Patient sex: F
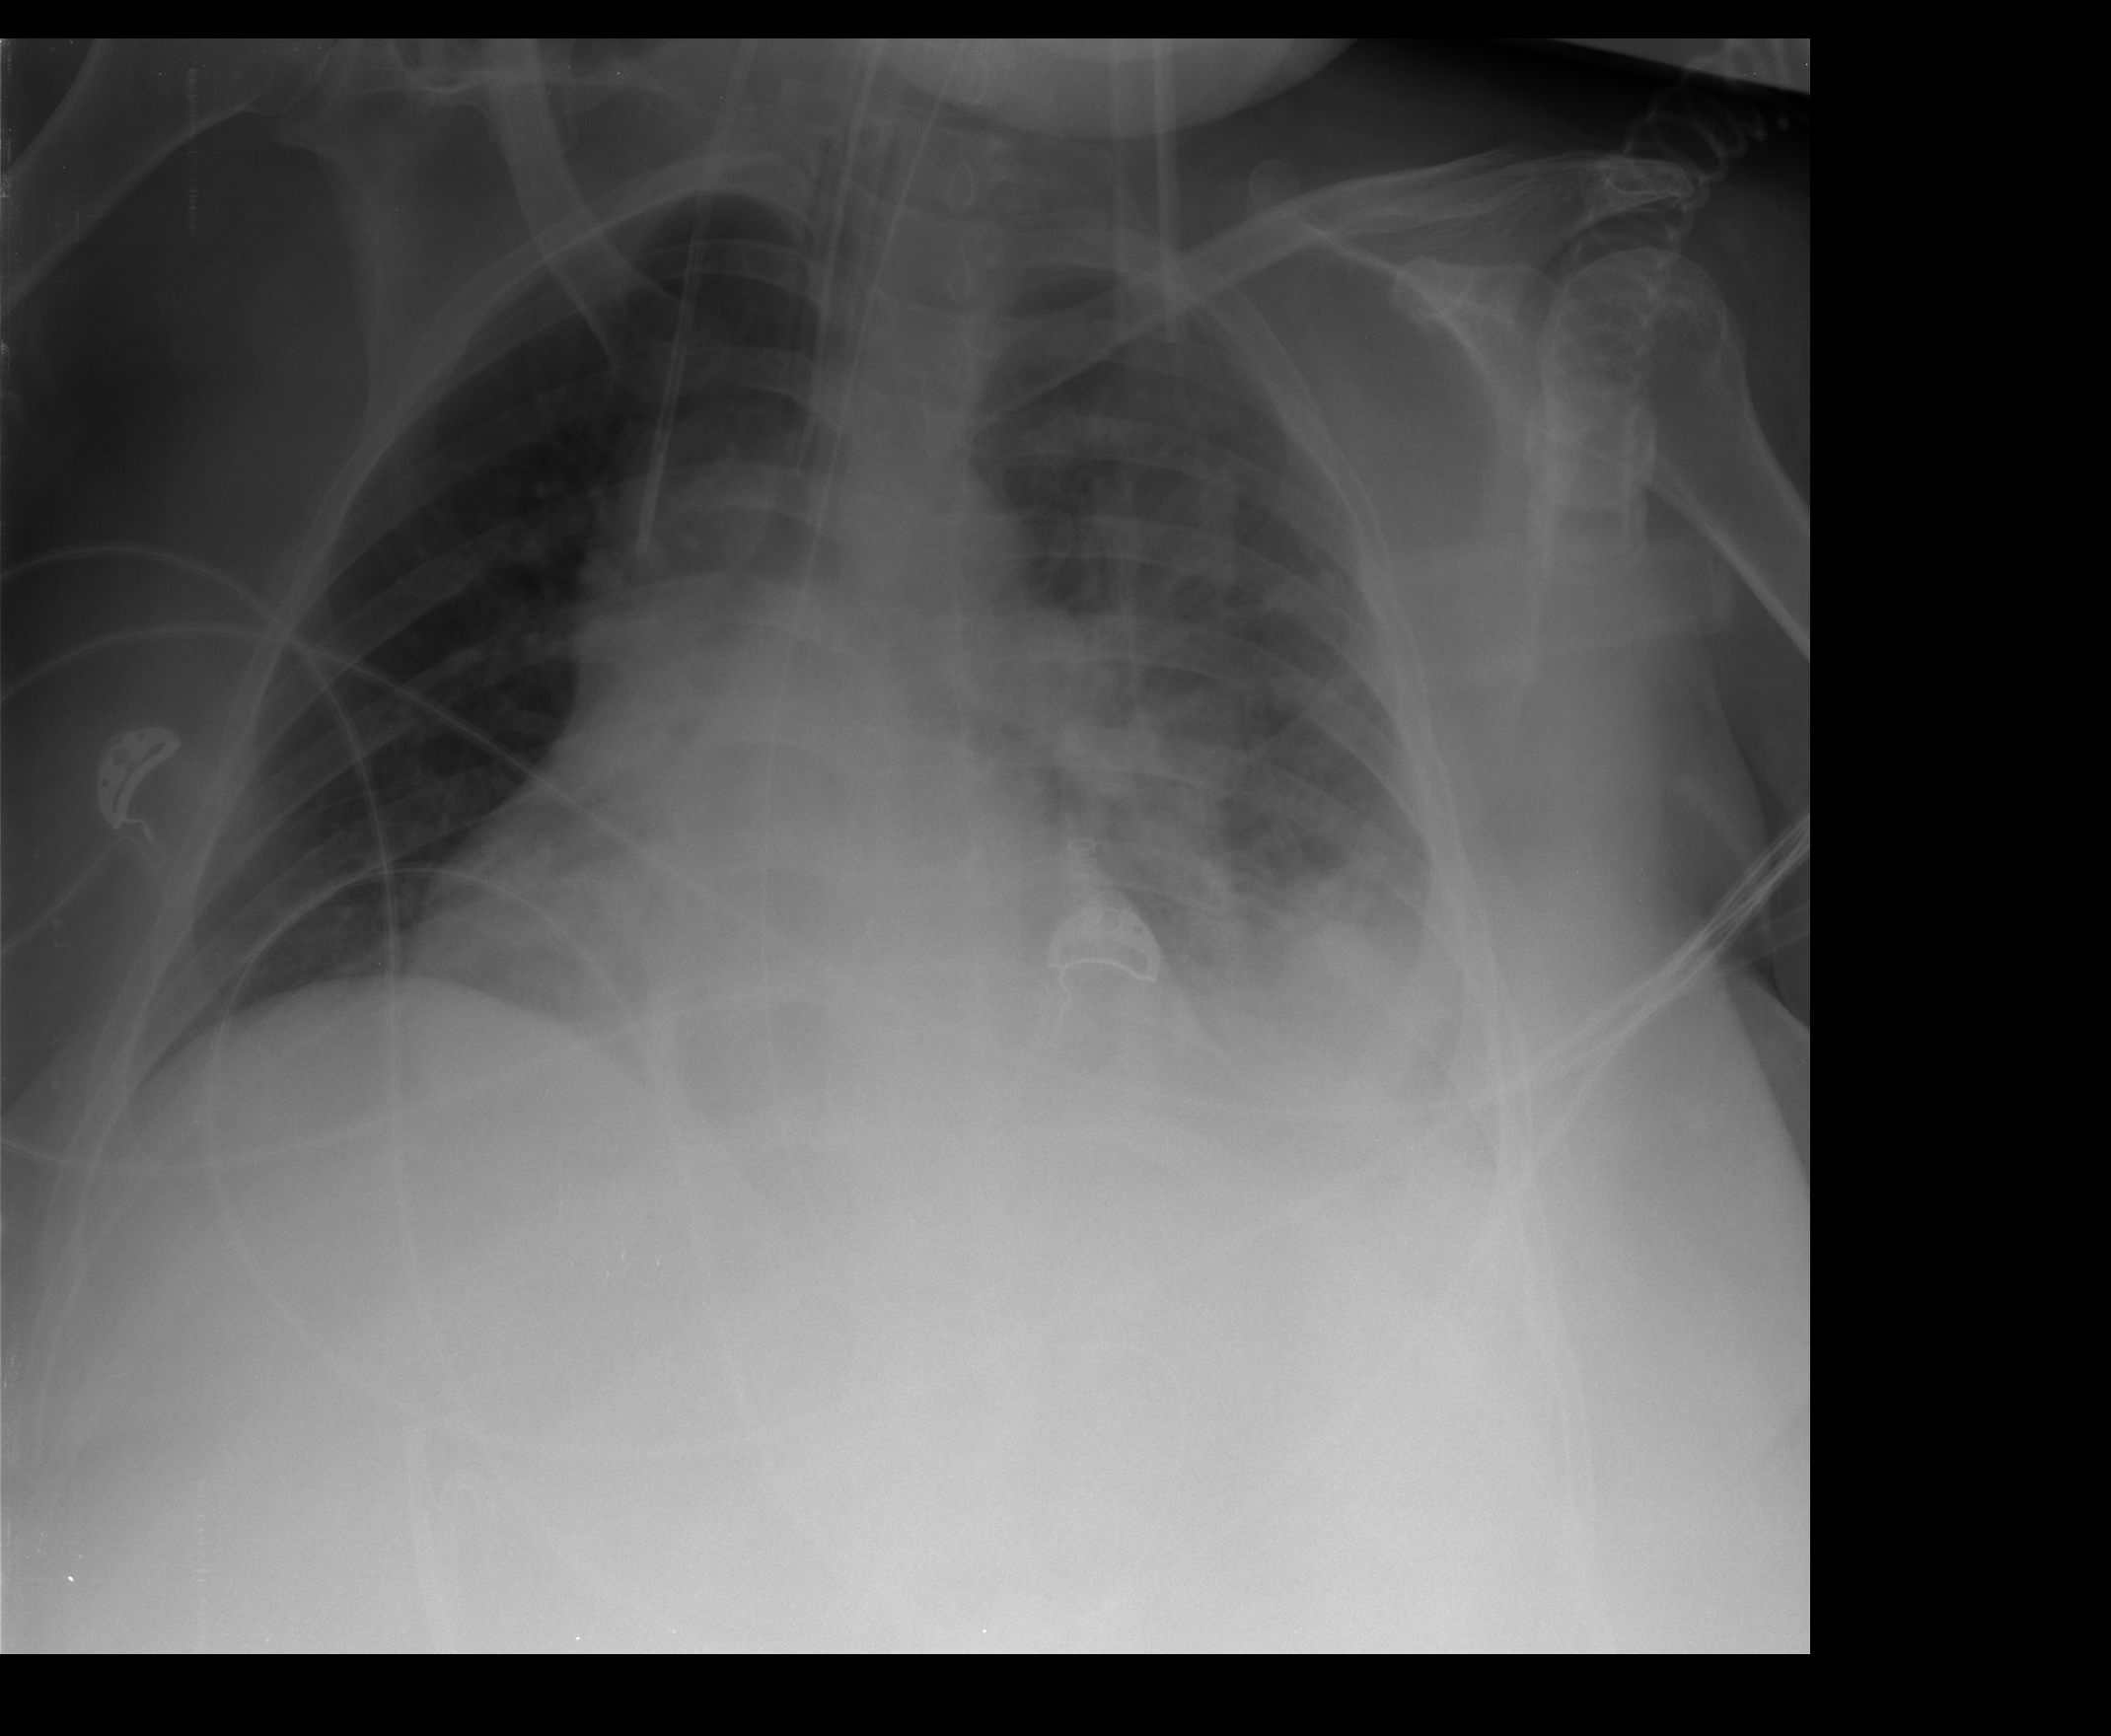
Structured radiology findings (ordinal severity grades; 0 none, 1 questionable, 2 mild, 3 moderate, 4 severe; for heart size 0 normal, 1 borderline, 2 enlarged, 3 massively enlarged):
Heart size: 2
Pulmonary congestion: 2
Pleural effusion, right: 0
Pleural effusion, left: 2
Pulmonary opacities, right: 1
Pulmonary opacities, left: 2
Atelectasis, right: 1
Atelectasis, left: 3